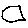
Label: hexagon